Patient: sex F, age 54
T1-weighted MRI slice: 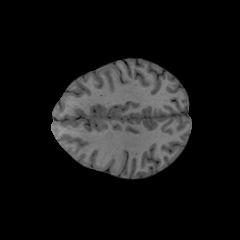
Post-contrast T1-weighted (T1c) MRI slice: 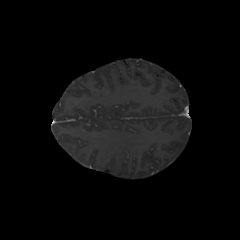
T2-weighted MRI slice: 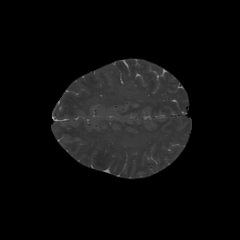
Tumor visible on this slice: no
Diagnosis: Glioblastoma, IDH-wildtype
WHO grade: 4